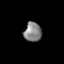
Tissue: lung
Cell type: Epithelial cells
Senescence score: 0.2292
Nuclear area (px): 331
Mean DAPI intensity: 131.121